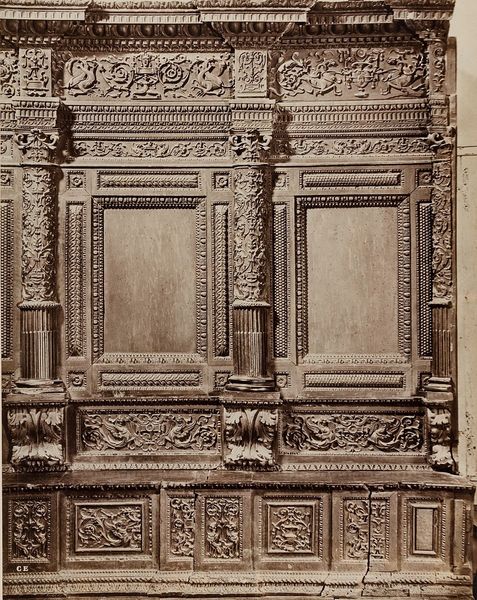
Titel: Pistoia - Dettaglio dello Scanno del Secolo XVI nel Palazzo del Comune
Künstler: Giacomo Brogi
Standort: Hamburg
Institution: Museum für Kunst und Gewerbe Hamburg
Schlagwörter: sitz, bank, foto, fotografie, photographie, palazzo, rathaus, photo, details, albumin, lichtbild, dokumentarfotografie, sachfotografie, bildwerke, angewandte und bildende kunst, hessische systematik, schwarzweißpositivverfahren, silbersalzverfahren, schwarzweißfotografie, berichtende, objektstudien, sachphotographie, albuminpapier, comune